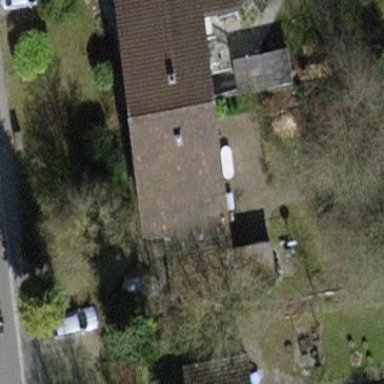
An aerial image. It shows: Building with tile roof.